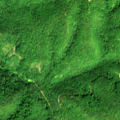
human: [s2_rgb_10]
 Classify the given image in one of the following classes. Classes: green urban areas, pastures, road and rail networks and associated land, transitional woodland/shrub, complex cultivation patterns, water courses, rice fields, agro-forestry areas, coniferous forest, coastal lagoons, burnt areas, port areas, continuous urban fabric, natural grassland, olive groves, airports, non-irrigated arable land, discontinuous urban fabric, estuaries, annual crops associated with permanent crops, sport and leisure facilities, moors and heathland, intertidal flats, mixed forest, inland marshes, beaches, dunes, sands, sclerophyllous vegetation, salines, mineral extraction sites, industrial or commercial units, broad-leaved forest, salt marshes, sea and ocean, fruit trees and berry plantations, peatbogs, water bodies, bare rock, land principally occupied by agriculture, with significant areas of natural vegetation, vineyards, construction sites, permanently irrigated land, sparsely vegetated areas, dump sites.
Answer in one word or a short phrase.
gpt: broad-leaved forest